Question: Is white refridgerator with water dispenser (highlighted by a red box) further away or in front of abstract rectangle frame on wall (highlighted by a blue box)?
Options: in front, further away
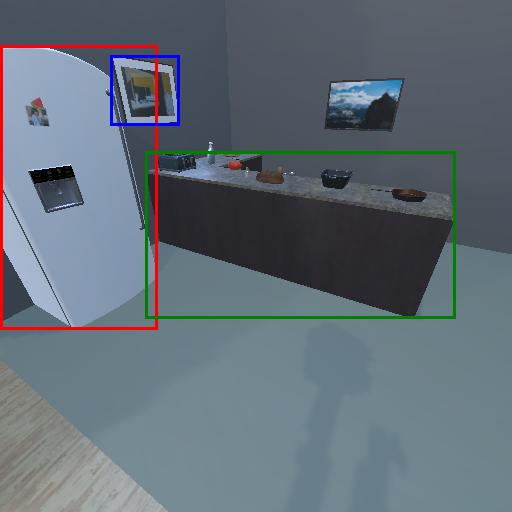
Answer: in front